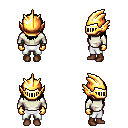
a pixel art fantasy rpg character, female body template, orc, green skin, white long-sleeve shirt, white pants, black long hairstyle, gold helm, gold gloves, brown shoes, four views (front, back, left, right), 2x2 character sprite sheet, small pixel art, hard edges, no anti-aliasing